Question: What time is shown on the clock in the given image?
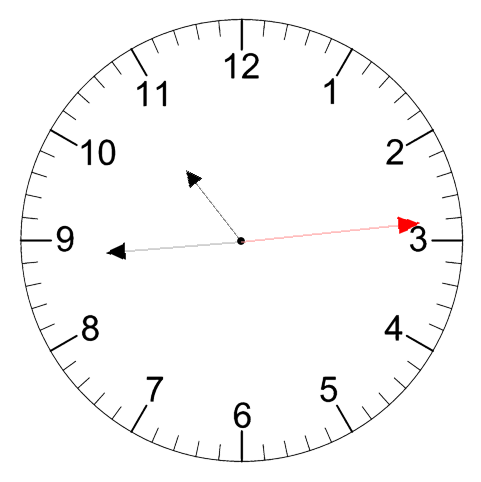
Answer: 10:44:14